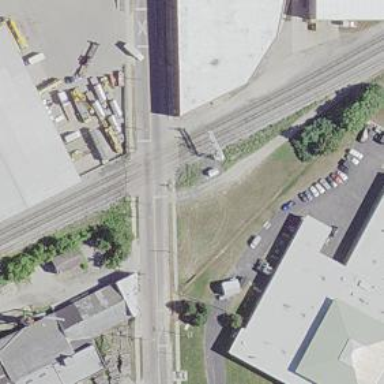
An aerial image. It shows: Railway crossing.